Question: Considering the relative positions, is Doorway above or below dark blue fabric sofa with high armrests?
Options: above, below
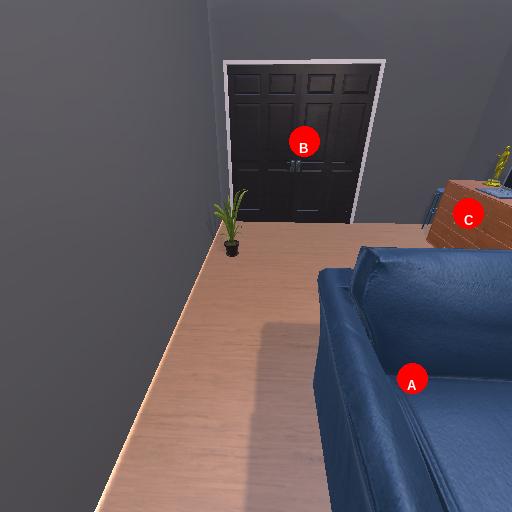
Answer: above